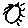
Label: sun